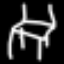
Label: chair